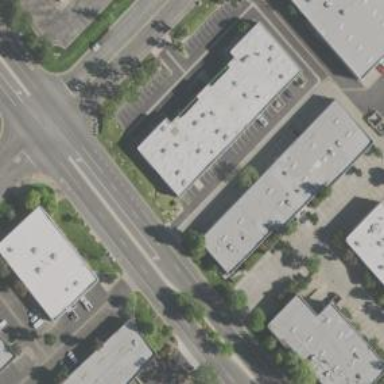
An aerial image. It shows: Industrial building.